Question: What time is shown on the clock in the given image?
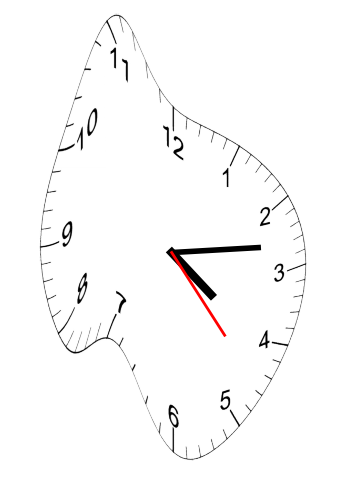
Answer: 04:13:23